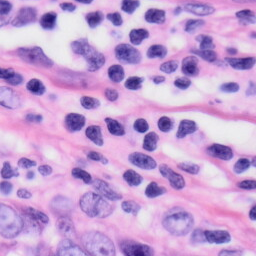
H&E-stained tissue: Skin